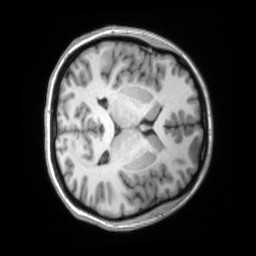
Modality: T1w
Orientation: axial
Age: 24
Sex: female
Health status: ill
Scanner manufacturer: siemens
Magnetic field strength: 3 T
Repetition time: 2.2 s
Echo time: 0.00157 s